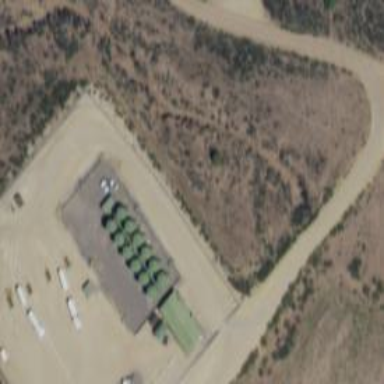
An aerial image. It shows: Storage tank that is man-made.